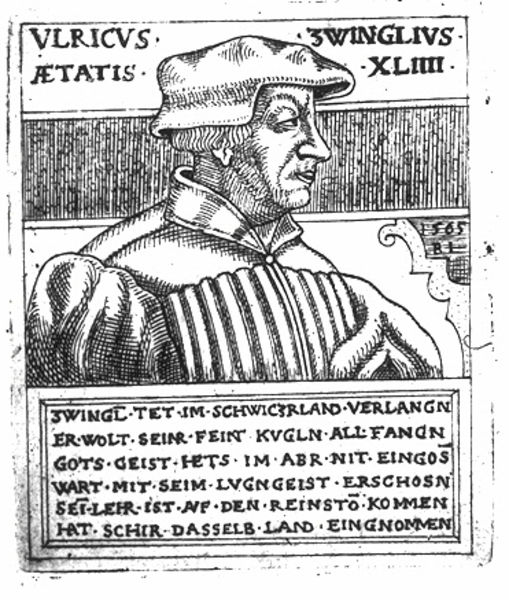
Titel: Bildnis des Ulrich Zwingli
Künstler: Balthasar Jenichen
Institution: (Seriendruck)
Schlagwörter: dunkel, gott, mann, weiß, frisur, grau, haar, hell, hut, hüte, kopfbedeckungen, mund, nase, ohr, profil, schwarz, zeichnung, alt, jacke, kappe, mütze, mützen, augen, falten, kleidung, kragen, ärmel, bild, bildnis, portrait, porträt, feld, kirche, gewand, haare, mantel, musik, brustbild, knopf, renaissance, schulter, kopfbedeckung, holzschnitt, schrift, grafik, graphik, könig, tafel, inschrift, datum, grimmig, zahlen, ornamente, streifen, deutsch, schild, buch, glaube, druck, druckgraphik, schnitt, schwarzweiss, schweiz, druckgrafik, schraffur, stich, titel, seite, illustration, text, herrscher, fürst, talar, pfarrer, mittelalter, wams, gedicht, luther, gelehrter, zeilen, edelmann, kupferstich, durck, altdeutsch, geist, latein, beschriftet, einblattdruck, wörter, bartlos, aug, schaube, reformator, aetatis, tschrift, gutenberg, haarschnitt, zwingli, protestant, ulrich, mittelhochdeutsch, 1565, dialekt, aetanis, ulricus, schel, oh, ulrich zwingli, scheel, aschrif, zwinglius, refrmiert